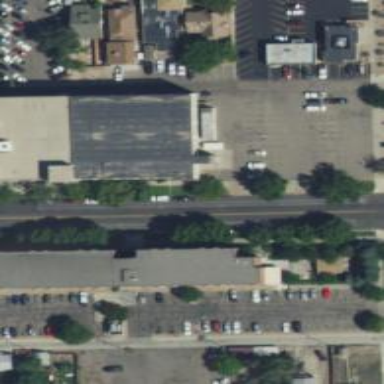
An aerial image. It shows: Parking space is available.